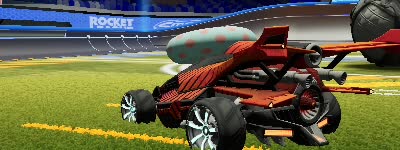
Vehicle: aftershock